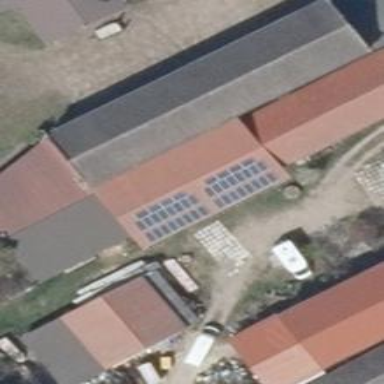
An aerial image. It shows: Solar photovoltaic panel generator producing electricity in small installation.